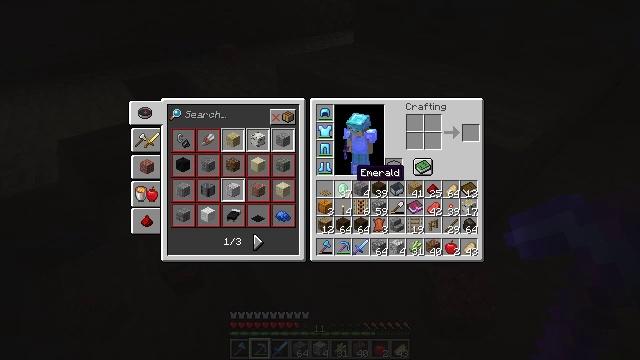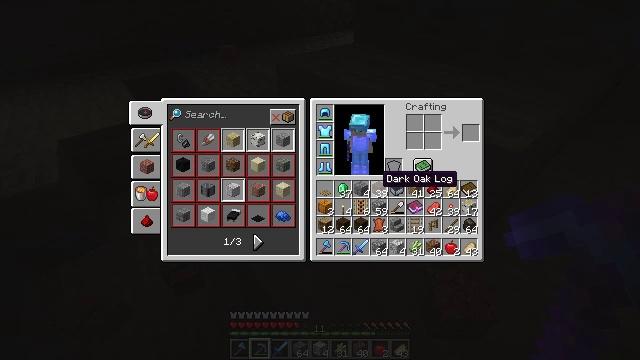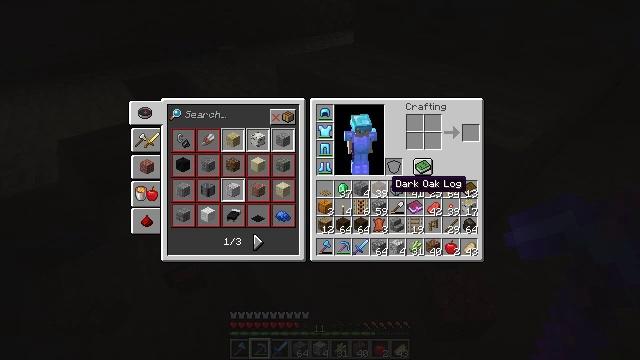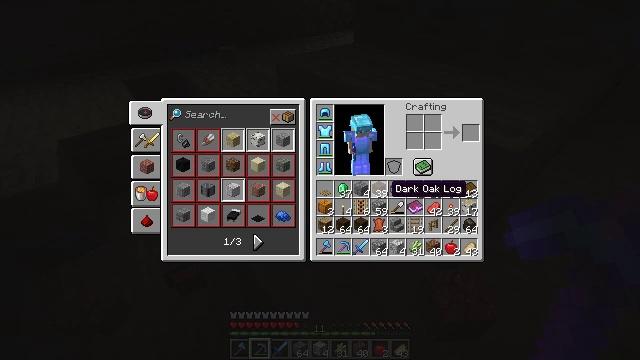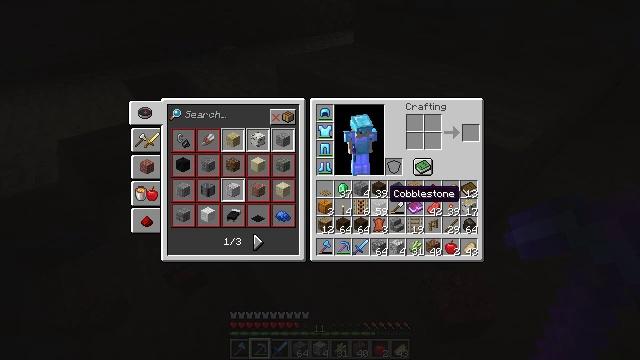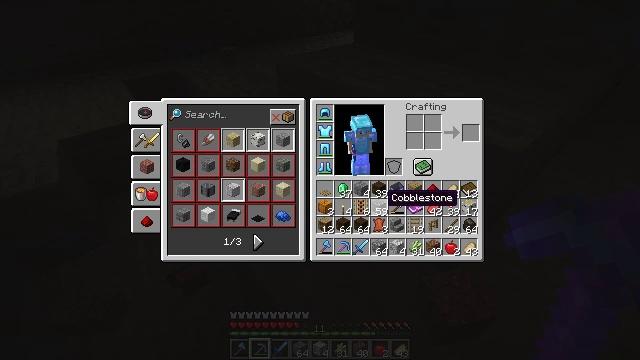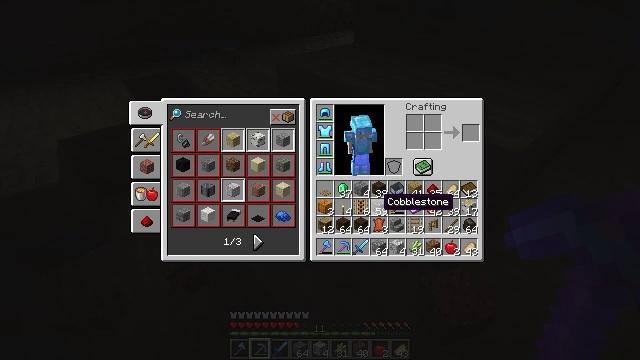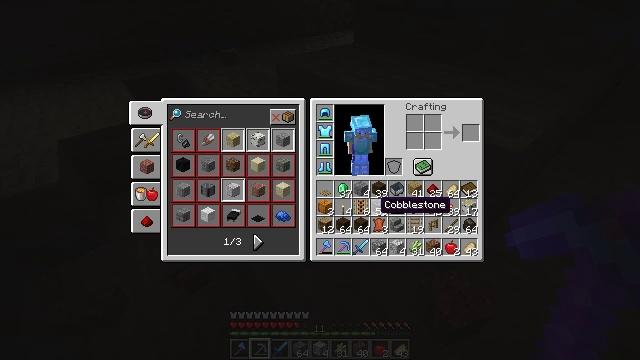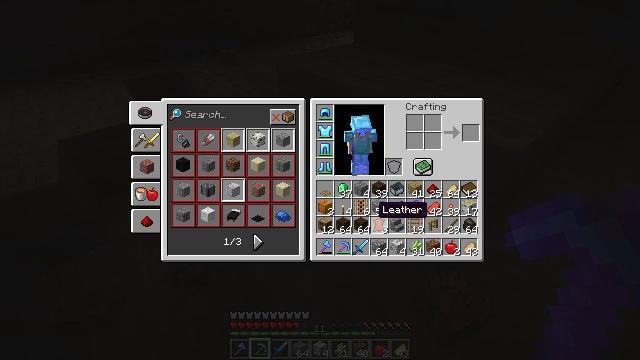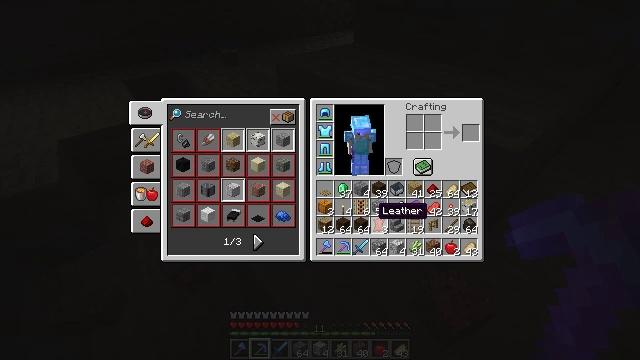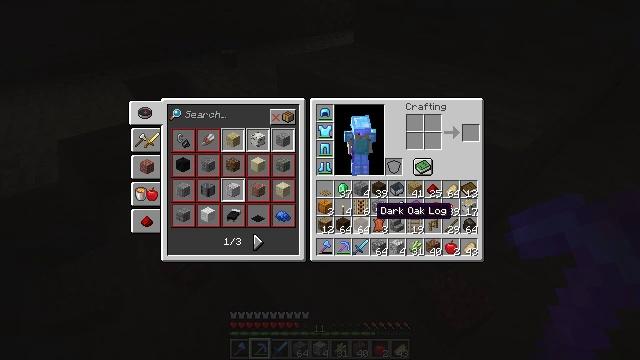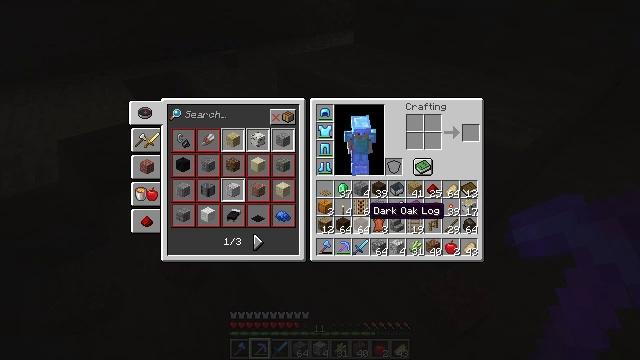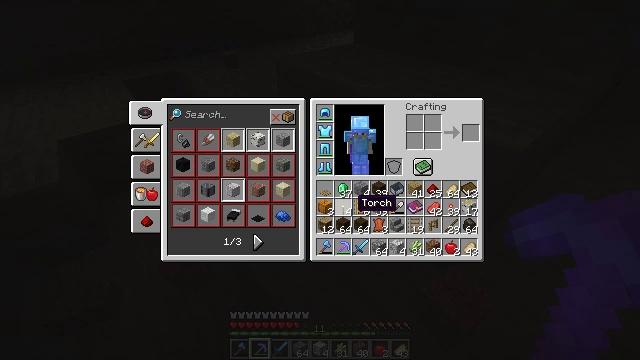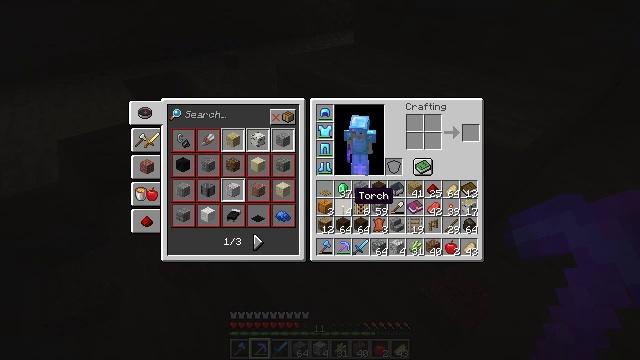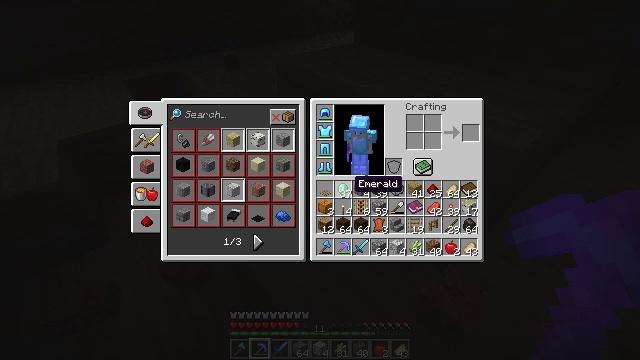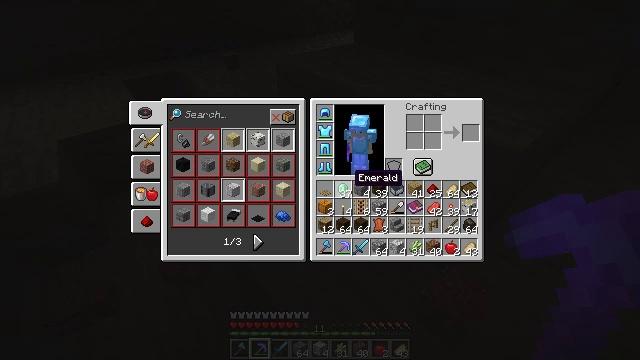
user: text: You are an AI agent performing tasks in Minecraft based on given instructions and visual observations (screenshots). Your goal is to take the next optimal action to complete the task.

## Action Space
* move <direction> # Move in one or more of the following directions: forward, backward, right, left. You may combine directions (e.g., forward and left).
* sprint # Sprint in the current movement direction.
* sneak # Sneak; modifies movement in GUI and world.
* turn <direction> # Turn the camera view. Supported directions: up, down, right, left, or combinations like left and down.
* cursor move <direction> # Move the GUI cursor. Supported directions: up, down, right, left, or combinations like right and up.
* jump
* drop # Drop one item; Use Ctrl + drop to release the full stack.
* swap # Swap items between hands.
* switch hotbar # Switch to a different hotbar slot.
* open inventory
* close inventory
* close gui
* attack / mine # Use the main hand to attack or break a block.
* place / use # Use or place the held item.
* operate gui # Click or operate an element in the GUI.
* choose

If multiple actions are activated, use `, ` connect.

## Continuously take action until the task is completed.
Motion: motion action
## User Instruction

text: Drop an oak pressure plate.
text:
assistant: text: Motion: cursor move right
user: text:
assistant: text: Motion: cursor move right
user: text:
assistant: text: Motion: no_op
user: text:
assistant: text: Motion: no_op
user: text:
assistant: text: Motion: no_op
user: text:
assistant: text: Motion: no_op
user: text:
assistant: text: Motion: no_op
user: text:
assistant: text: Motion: no_op
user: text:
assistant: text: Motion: no_op
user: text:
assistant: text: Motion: no_op
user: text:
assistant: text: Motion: cursor move left
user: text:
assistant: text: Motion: cursor move left and up
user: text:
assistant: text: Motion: cursor move up
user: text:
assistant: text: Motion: cursor move up
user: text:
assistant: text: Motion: no_op
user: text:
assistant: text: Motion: no_op
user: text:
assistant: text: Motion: no_op
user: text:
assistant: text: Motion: no_op
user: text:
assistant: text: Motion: no_op
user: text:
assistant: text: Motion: no_op
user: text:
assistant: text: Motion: no_op
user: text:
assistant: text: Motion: no_op
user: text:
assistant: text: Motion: no_op
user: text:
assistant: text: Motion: operate gui
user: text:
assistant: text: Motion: operate gui
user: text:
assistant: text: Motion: operate gui
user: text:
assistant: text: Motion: cursor move up
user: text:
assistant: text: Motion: cursor move up
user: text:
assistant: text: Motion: cursor move up
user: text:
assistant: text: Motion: cursor move up